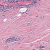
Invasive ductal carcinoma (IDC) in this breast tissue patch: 0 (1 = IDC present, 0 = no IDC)